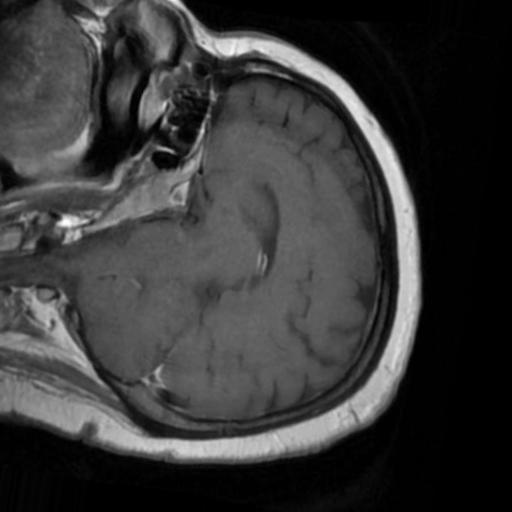
Label: brain_tumor